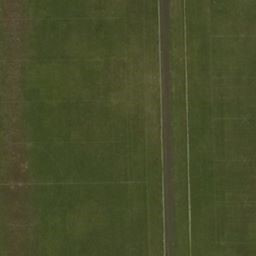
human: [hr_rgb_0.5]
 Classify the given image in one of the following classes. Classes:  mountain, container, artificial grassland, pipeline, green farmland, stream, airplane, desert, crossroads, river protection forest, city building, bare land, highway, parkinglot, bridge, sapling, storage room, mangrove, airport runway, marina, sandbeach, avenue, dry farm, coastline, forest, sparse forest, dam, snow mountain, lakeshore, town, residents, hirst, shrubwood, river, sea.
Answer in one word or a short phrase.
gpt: artificial grassland